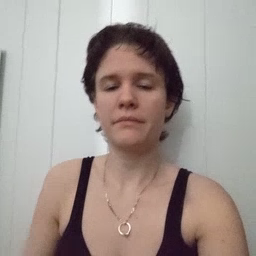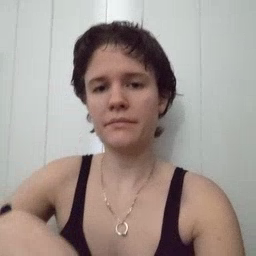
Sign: down